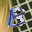
Label: 8